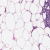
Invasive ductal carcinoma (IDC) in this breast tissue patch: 1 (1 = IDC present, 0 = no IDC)